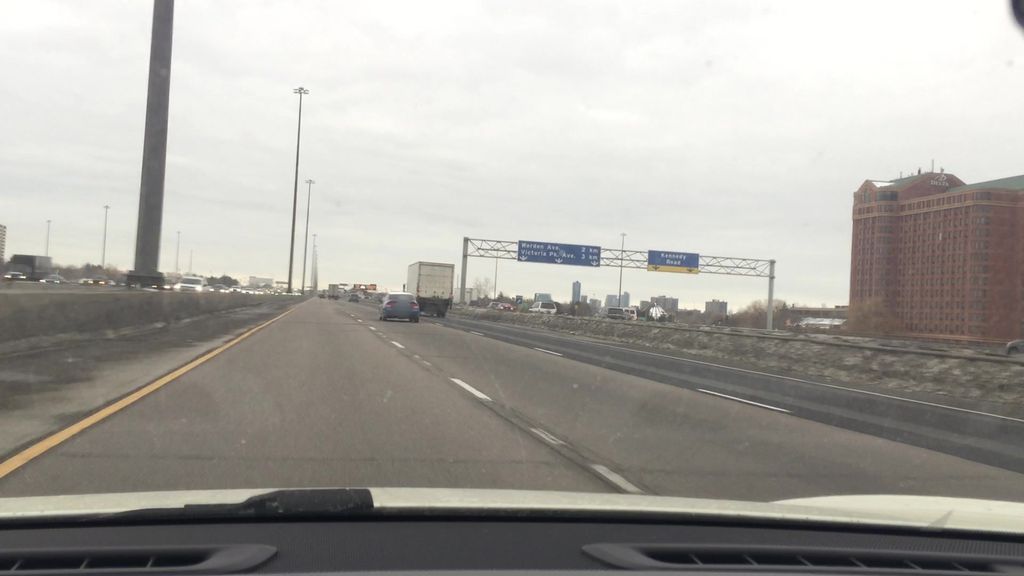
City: toronto